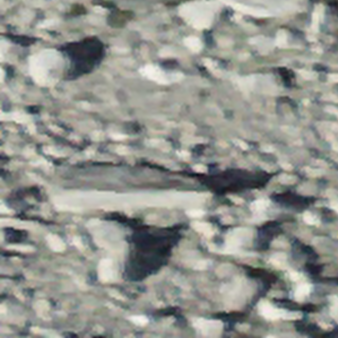
Label: bouldering_area